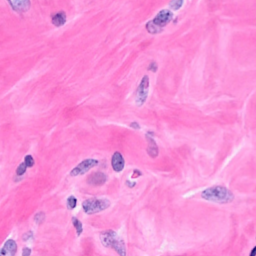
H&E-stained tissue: Breast